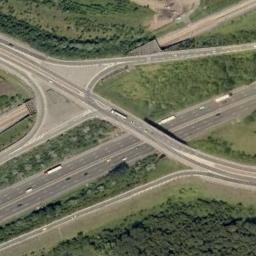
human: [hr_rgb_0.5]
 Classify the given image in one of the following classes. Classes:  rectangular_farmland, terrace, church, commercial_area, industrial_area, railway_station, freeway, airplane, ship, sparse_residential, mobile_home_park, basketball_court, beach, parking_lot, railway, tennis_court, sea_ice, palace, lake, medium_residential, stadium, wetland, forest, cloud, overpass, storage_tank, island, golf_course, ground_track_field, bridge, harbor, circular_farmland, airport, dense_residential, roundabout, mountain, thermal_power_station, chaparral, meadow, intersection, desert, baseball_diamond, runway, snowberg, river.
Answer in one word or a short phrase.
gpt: overpass